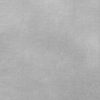
Label: dusty